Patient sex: M
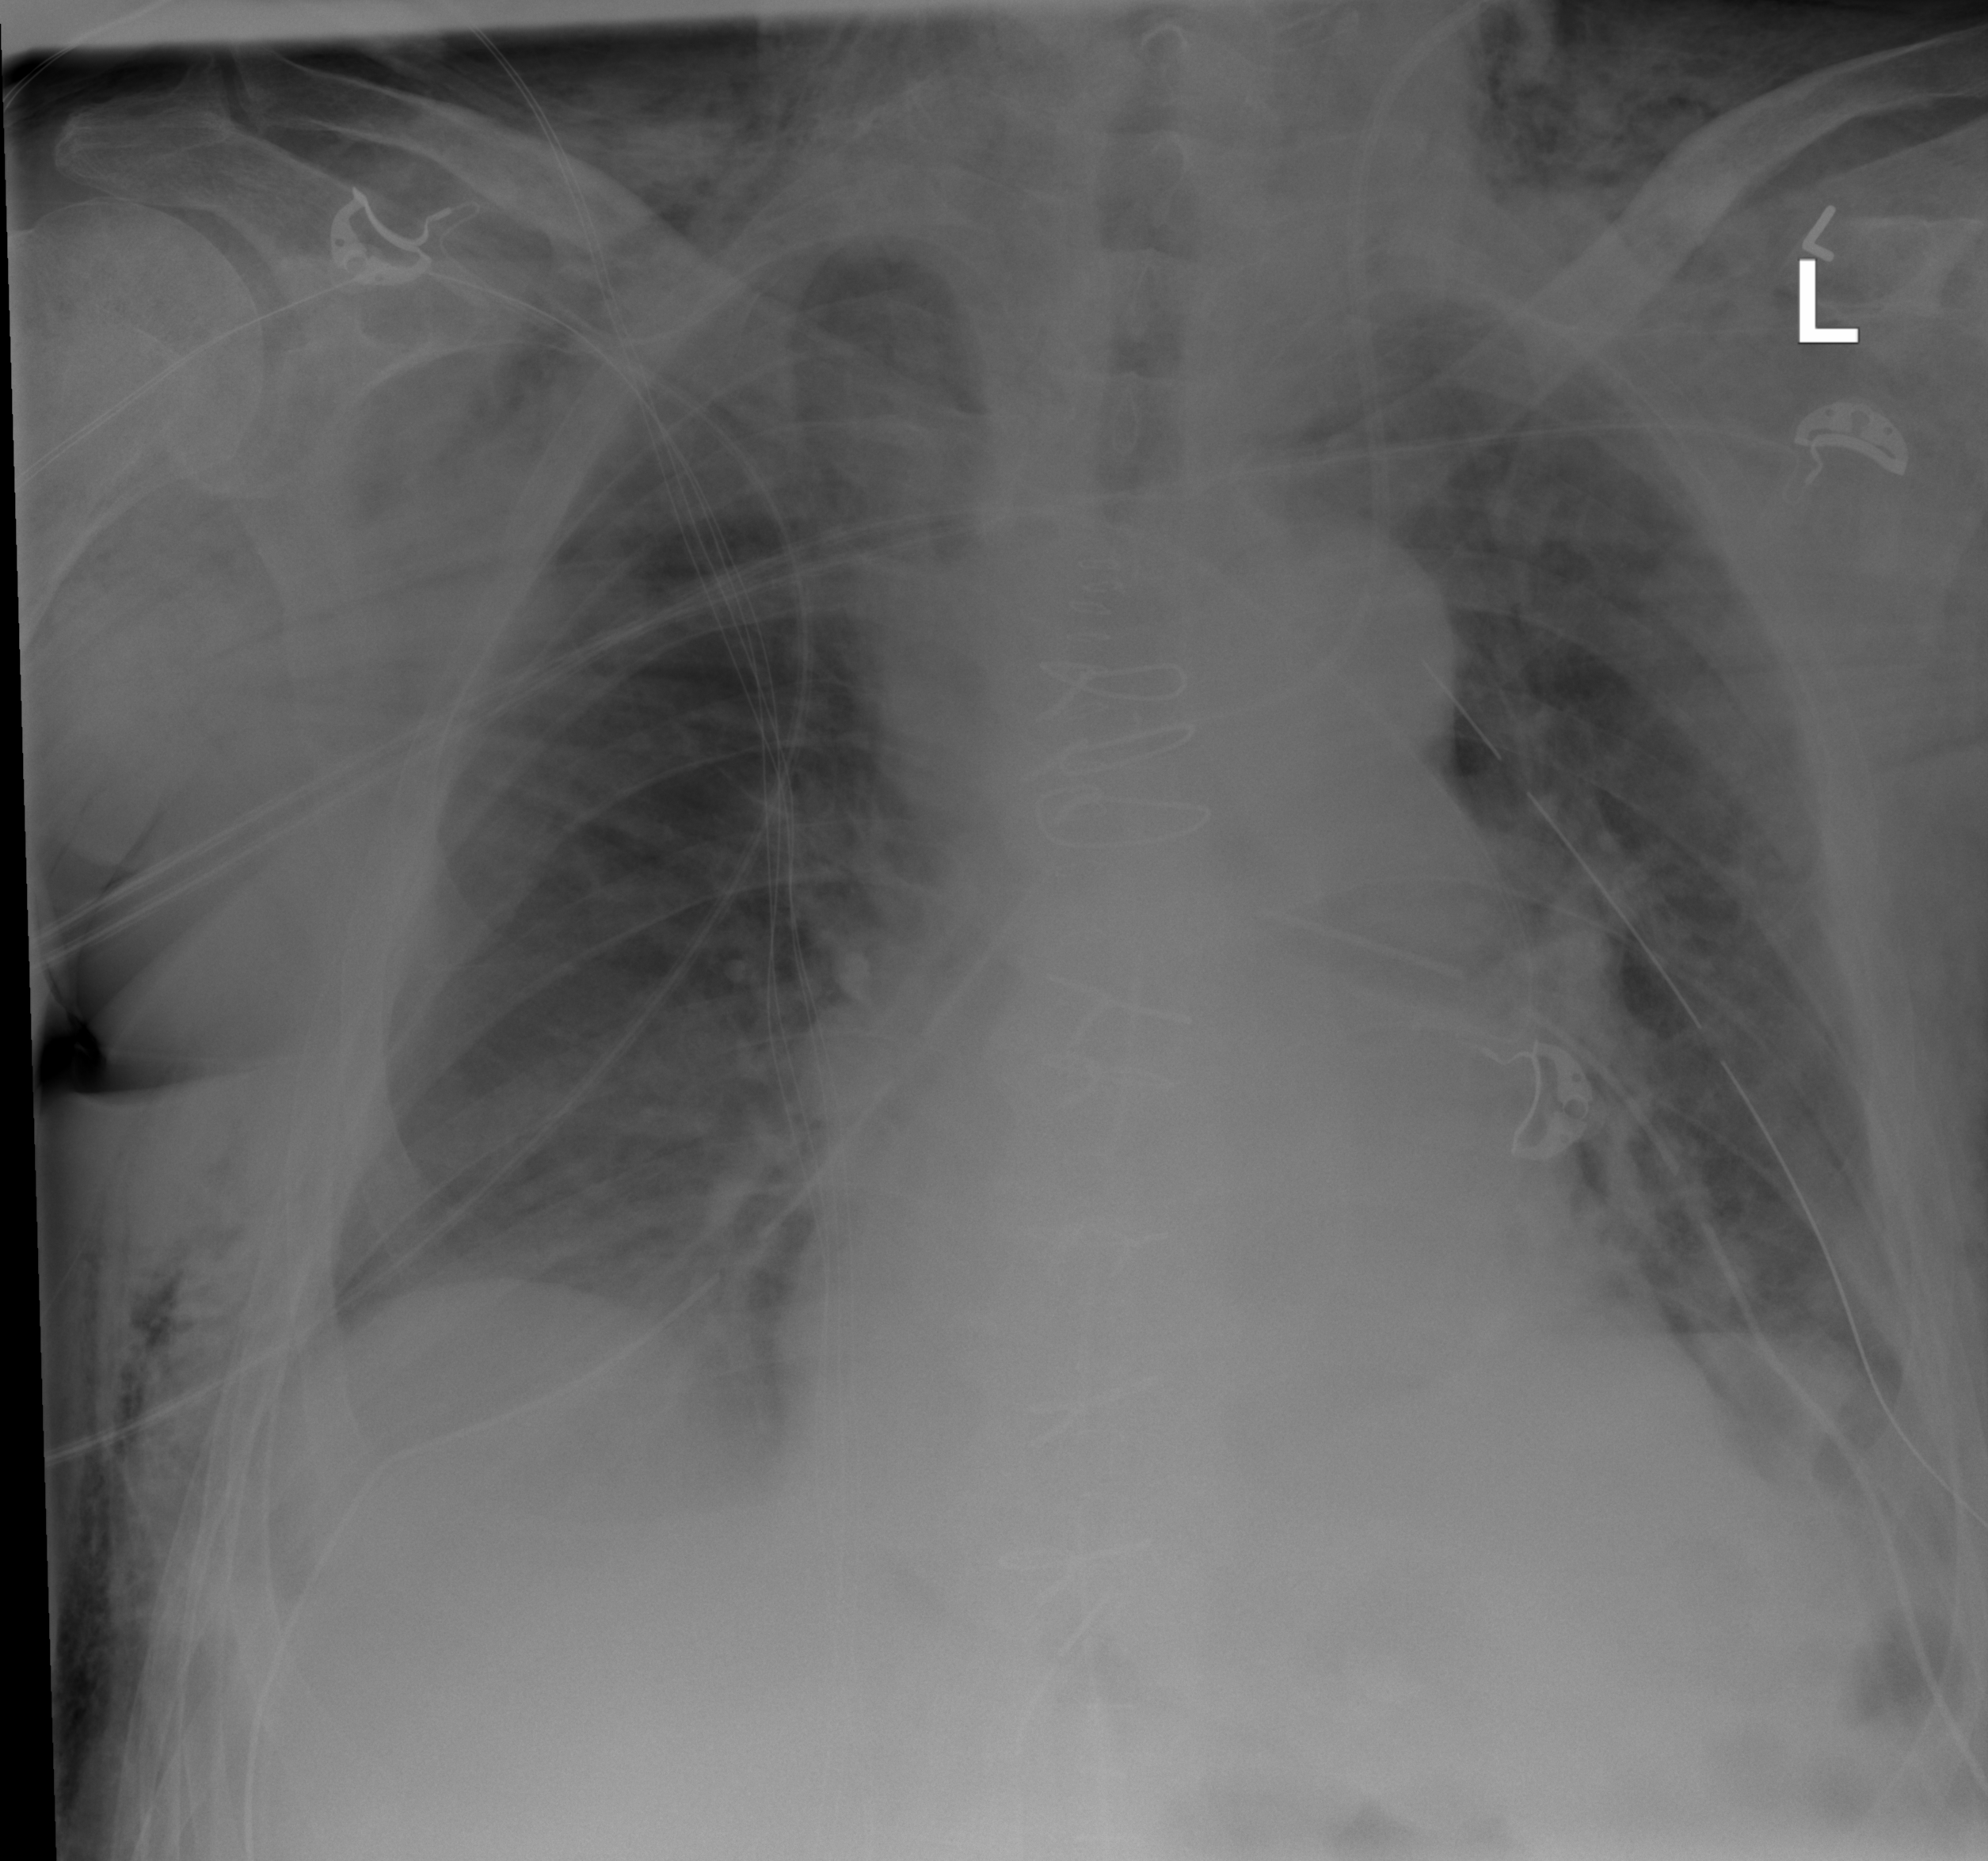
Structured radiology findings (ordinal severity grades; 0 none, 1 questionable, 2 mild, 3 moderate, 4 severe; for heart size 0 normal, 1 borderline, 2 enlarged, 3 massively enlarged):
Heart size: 2
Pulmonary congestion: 2
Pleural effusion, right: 0
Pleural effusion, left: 1
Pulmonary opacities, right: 0
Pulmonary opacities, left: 2
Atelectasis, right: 2
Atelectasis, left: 2